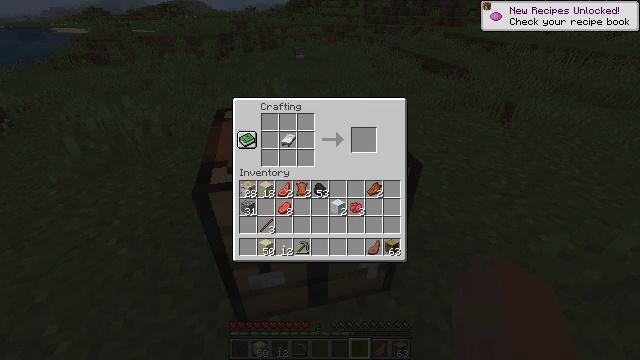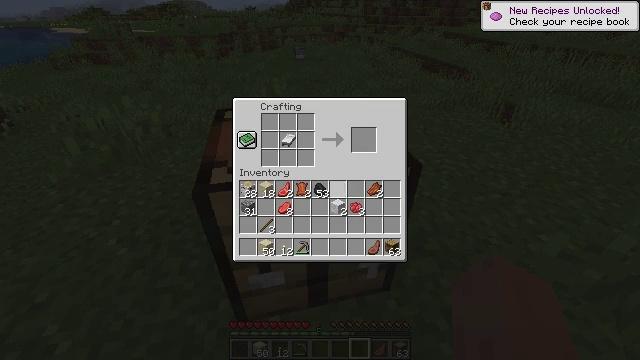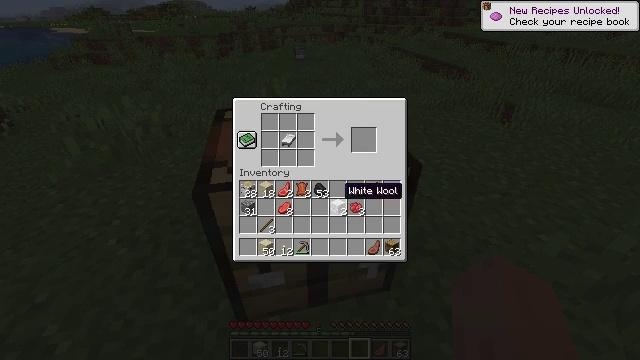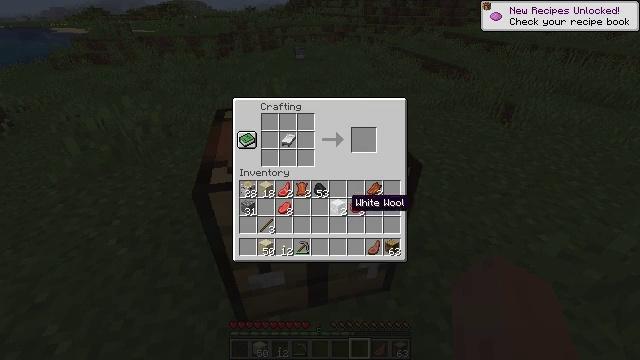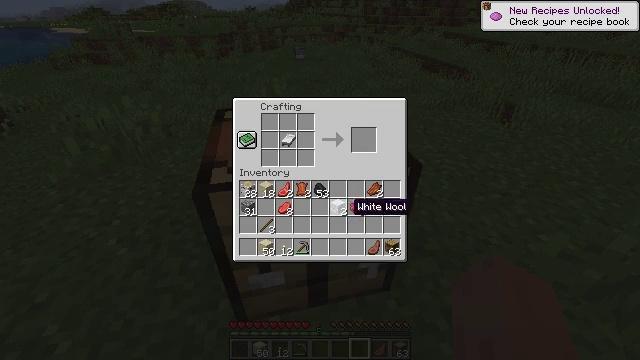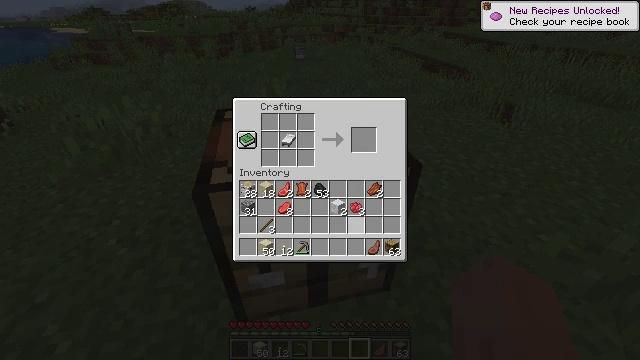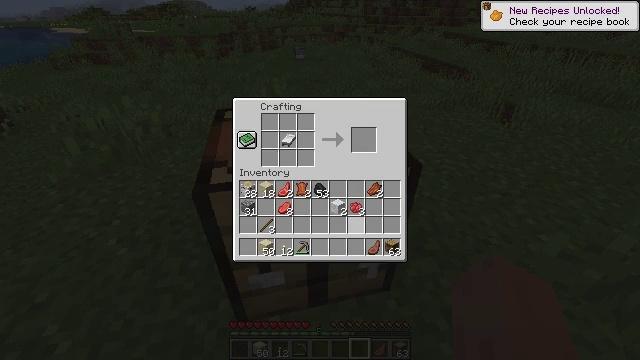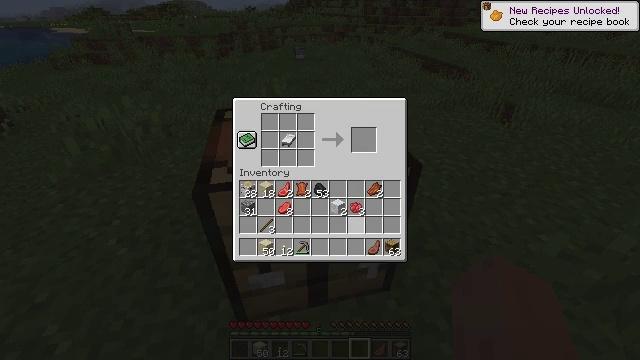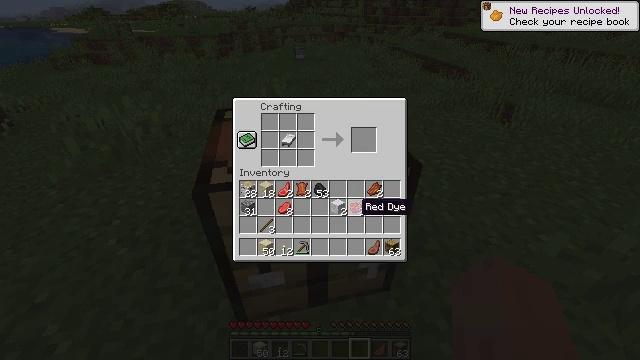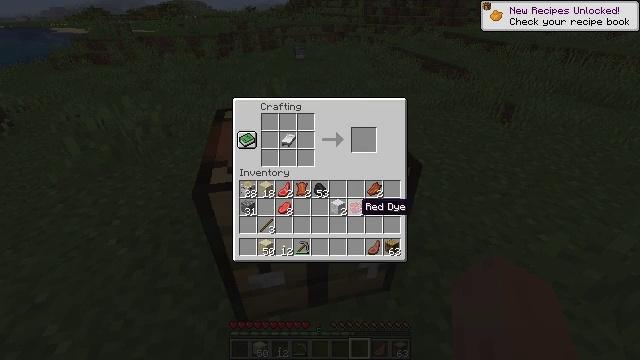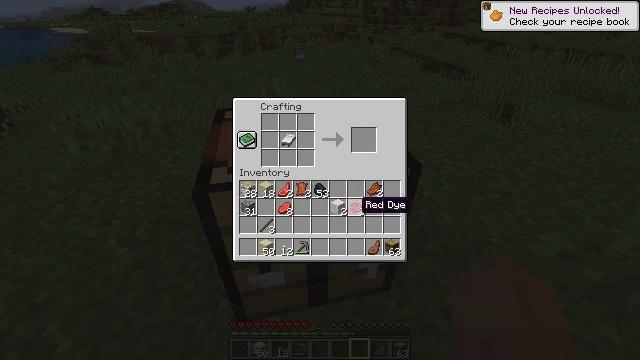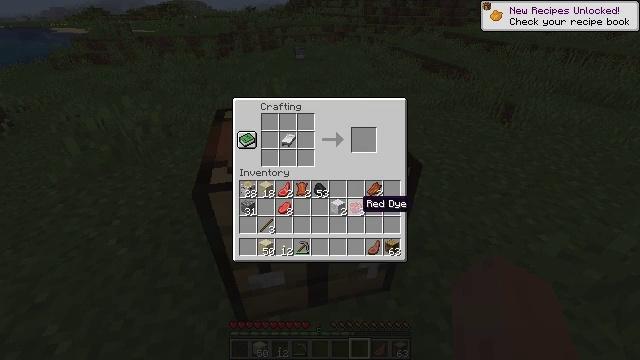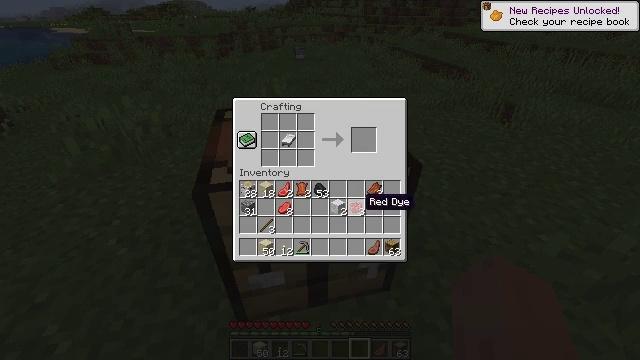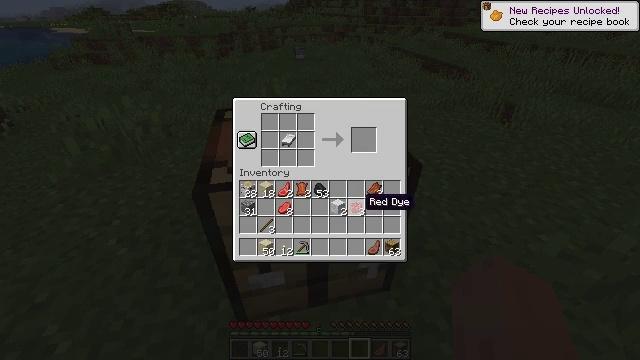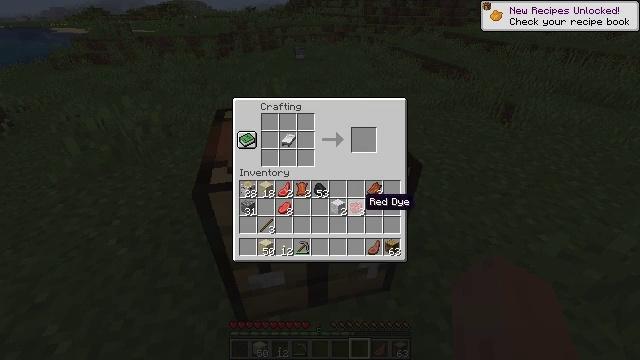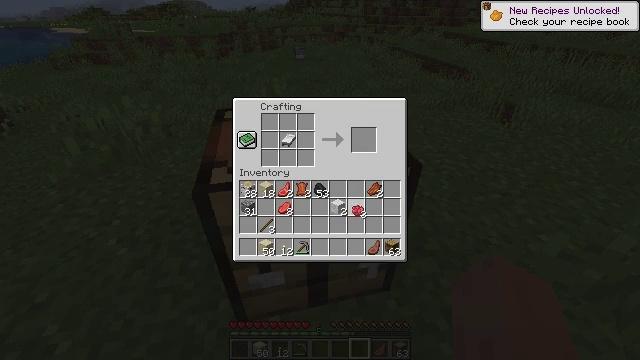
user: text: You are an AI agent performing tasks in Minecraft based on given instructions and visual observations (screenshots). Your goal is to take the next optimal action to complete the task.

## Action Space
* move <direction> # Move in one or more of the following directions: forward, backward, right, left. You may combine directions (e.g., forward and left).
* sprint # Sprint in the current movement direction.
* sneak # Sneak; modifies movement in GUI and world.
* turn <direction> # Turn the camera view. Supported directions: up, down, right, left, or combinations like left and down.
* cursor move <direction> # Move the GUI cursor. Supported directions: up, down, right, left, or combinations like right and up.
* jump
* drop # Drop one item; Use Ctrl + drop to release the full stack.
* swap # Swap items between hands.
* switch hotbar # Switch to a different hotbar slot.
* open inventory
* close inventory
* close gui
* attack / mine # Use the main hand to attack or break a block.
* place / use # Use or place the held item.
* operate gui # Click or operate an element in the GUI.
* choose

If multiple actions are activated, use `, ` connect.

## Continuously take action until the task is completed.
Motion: motion action
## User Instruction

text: Use three wool and three planks in a crafting table to make a red bed.
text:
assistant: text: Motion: cursor move down
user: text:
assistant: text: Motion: cursor move down
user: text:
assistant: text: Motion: cursor move down
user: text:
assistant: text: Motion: no_op
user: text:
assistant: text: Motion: no_op
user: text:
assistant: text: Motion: no_op
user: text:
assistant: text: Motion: no_op
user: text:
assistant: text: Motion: no_op
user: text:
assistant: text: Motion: no_op
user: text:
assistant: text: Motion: no_op
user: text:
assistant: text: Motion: no_op
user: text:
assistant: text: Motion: no_op
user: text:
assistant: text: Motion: no_op
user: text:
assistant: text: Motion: no_op
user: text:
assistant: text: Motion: operate gui
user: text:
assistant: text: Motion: operate gui
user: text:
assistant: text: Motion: operate gui
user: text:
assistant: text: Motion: no_op
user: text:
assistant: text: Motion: cursor move left and up
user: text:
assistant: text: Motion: cursor move left and up
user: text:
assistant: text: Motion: cursor move up
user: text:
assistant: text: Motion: no_op
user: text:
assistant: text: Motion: no_op
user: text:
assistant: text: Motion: no_op
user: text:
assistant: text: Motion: no_op
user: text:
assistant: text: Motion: no_op
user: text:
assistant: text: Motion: no_op
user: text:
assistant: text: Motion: no_op
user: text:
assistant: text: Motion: no_op
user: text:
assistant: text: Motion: no_op